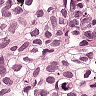
Metastatic tissue present: yes